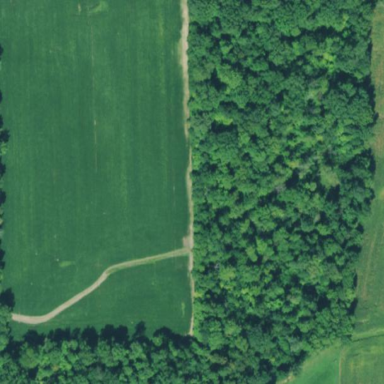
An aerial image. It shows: Beautiful woodland area.